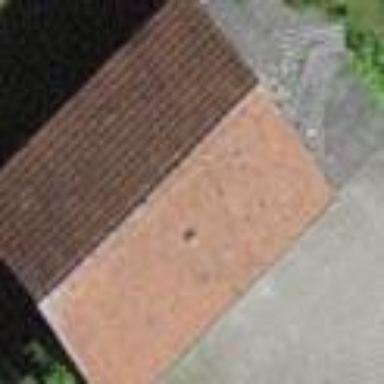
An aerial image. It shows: Rural barn.